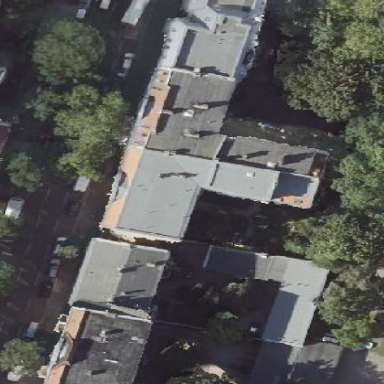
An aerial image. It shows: Residential building with distinctive double saltbox roof shape.